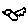
Label: bird